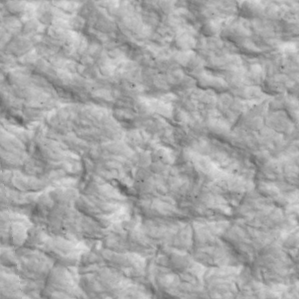
Label: non_frost